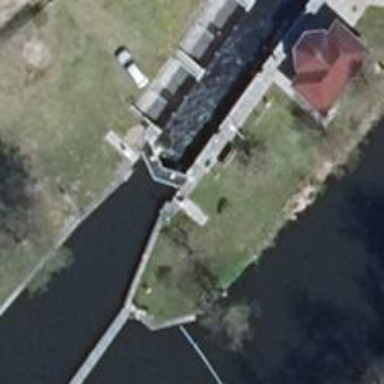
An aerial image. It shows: Lock gate along waterway.